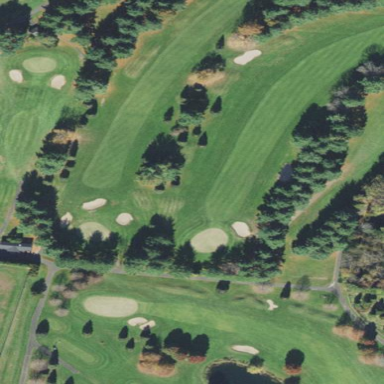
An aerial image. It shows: Scenic golf fairway.